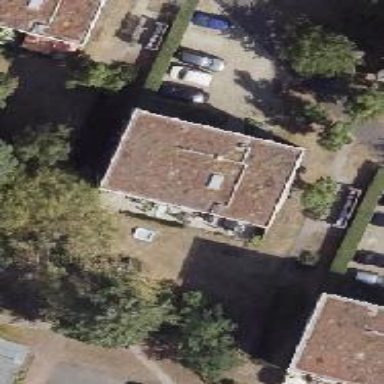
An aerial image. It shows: Residential building with flat roof.